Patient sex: F
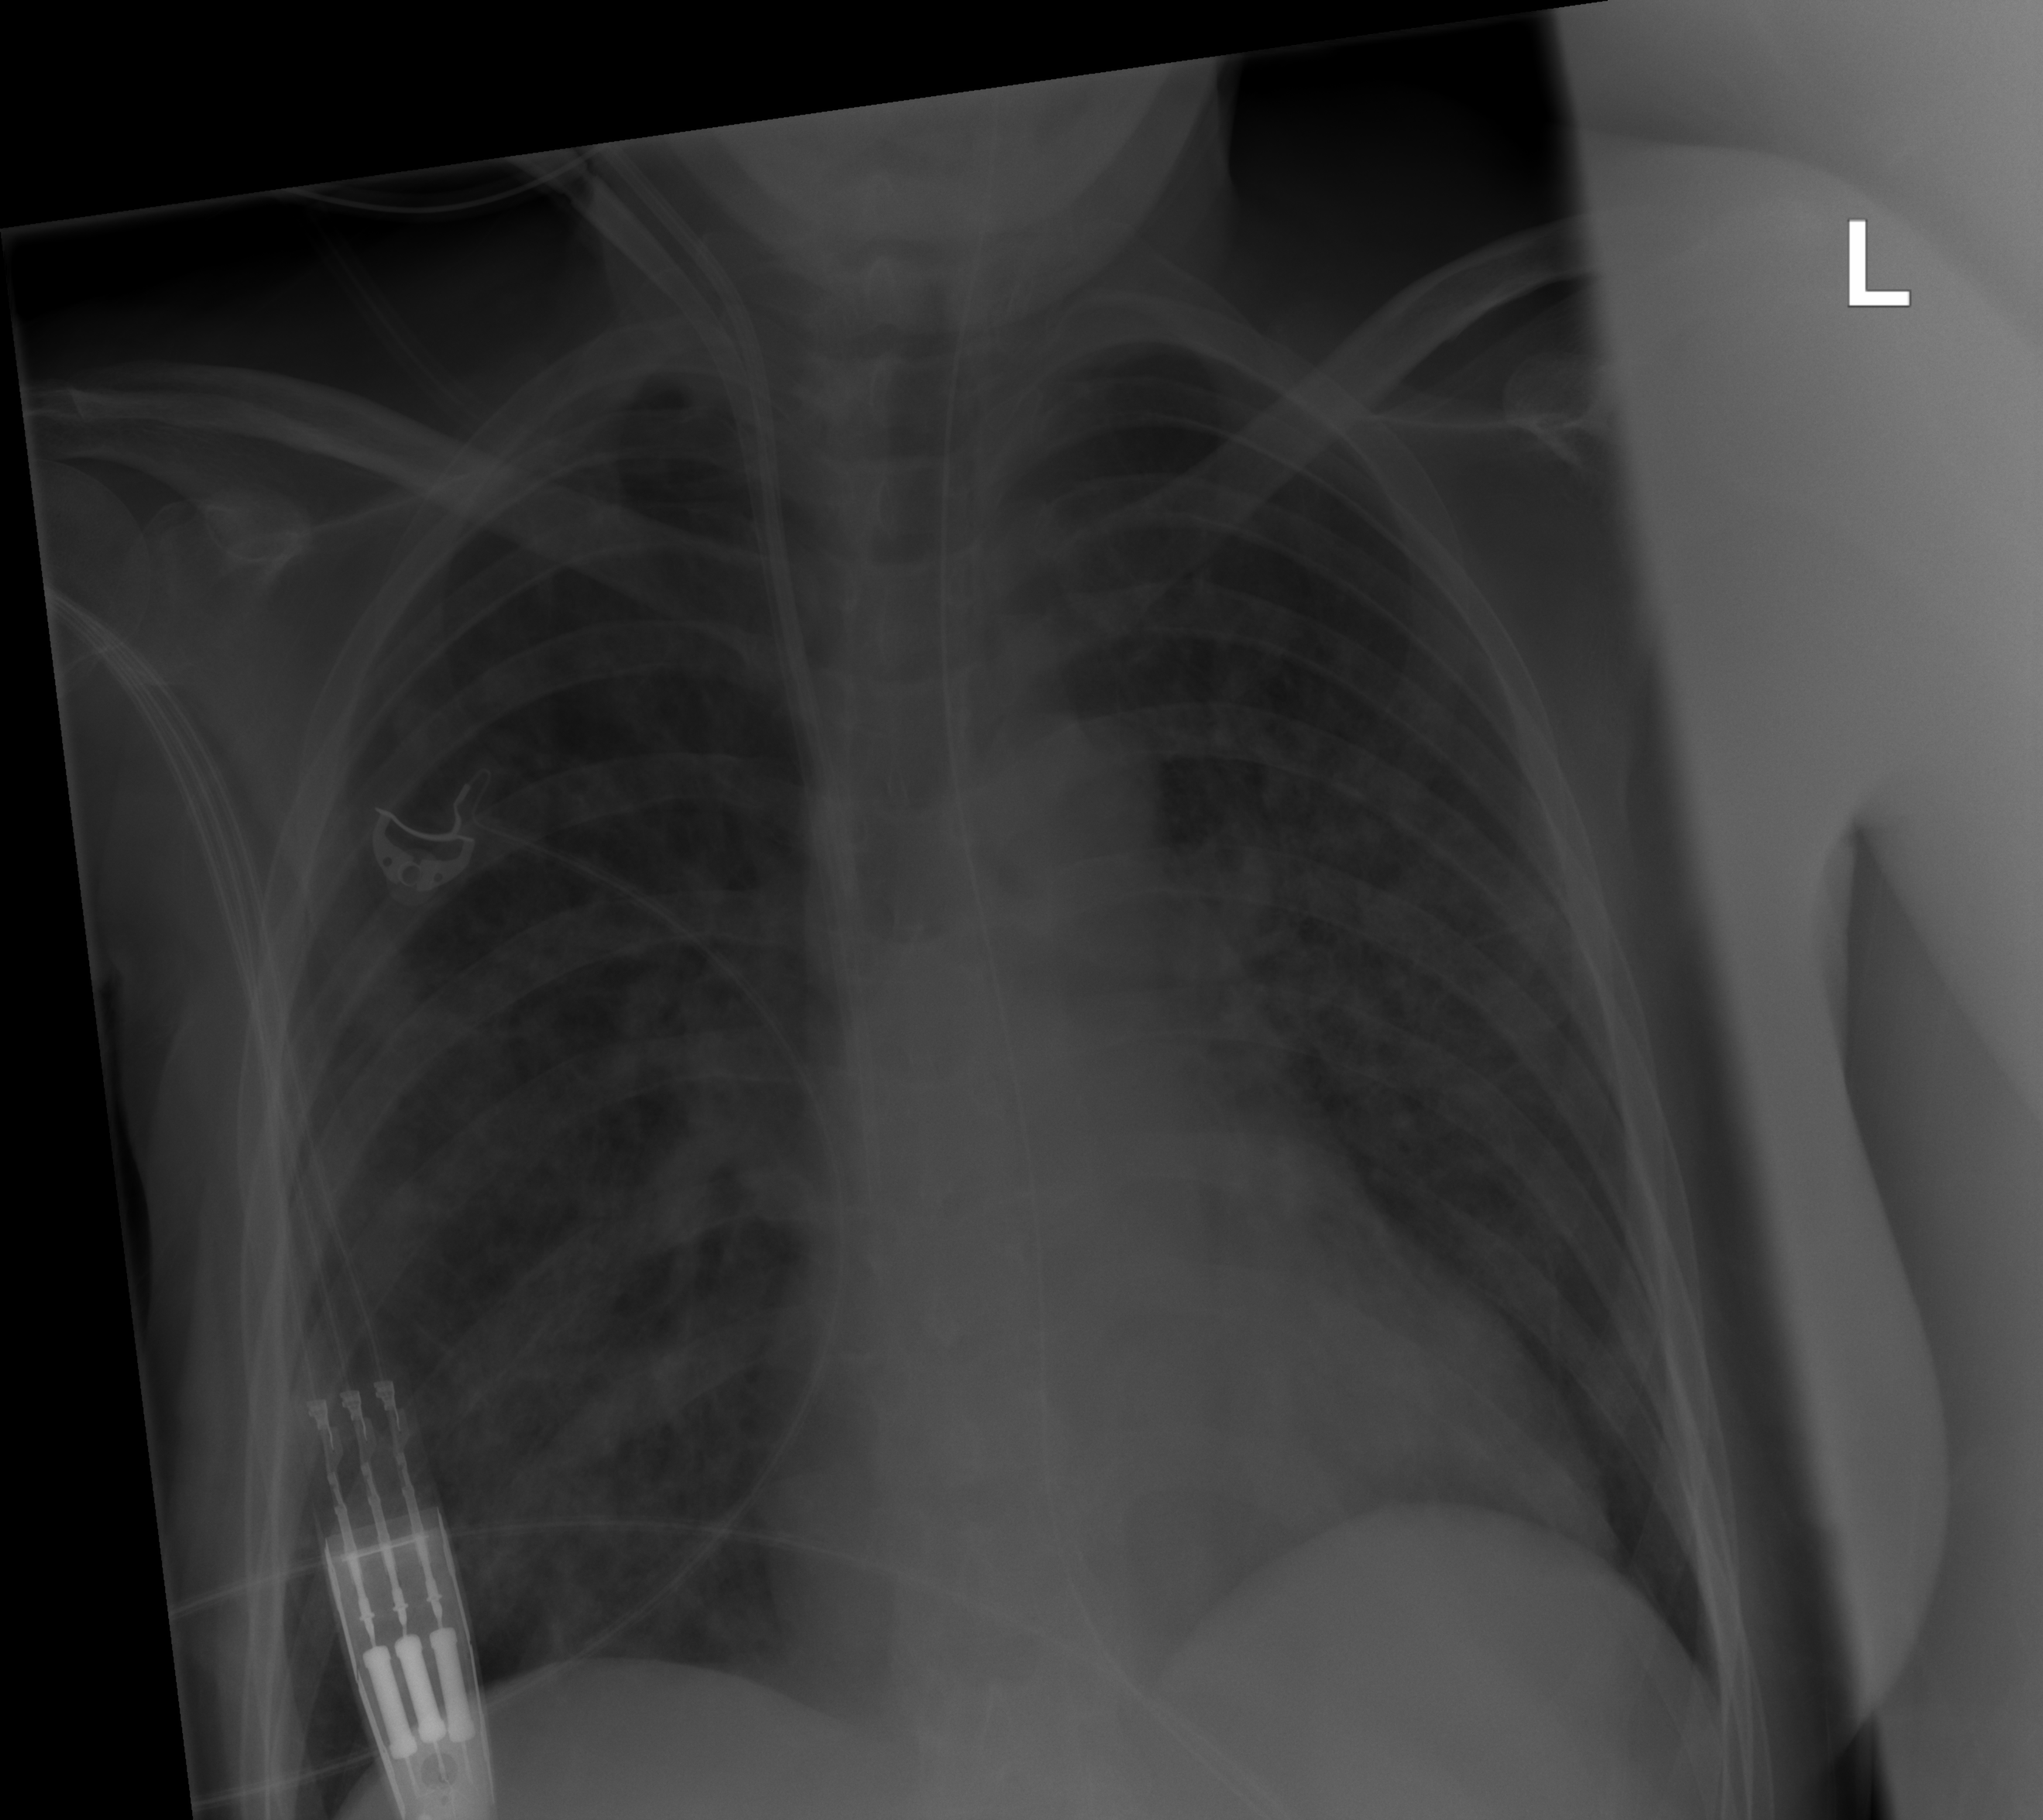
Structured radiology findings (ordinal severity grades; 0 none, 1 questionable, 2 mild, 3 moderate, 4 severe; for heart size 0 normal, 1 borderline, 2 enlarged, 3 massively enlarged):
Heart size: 2
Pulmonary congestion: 2
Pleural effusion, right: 0
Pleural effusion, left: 0
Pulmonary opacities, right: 3
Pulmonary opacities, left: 3
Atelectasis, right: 0
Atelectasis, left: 0